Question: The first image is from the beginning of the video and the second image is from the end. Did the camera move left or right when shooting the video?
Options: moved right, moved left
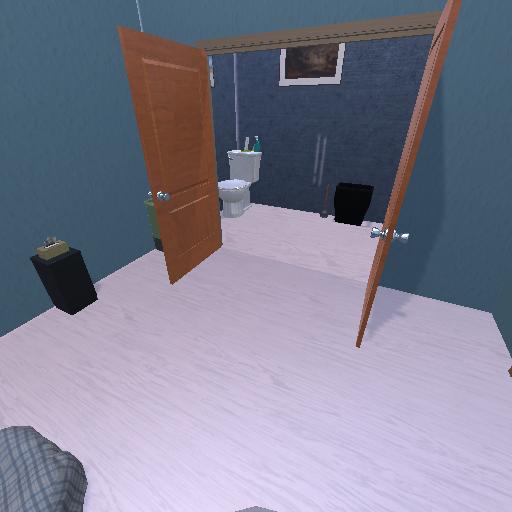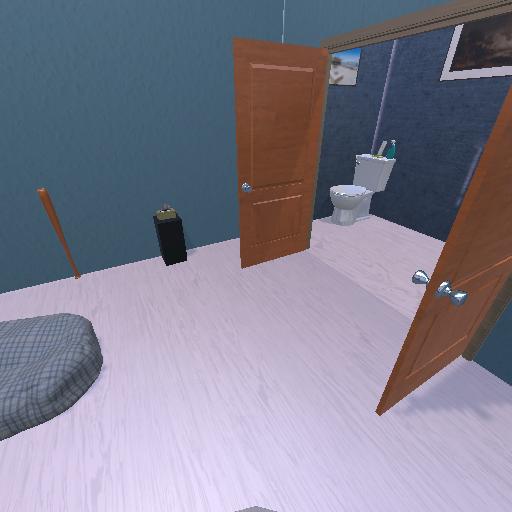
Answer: moved right